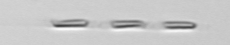
Label: Leptocylindrus